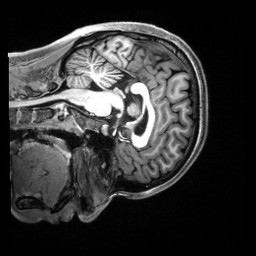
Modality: T1w
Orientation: sagittal
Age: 21
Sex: female
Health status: healthy
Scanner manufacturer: siemens
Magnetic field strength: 3 T
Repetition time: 2.5 s
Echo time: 0.00222 s